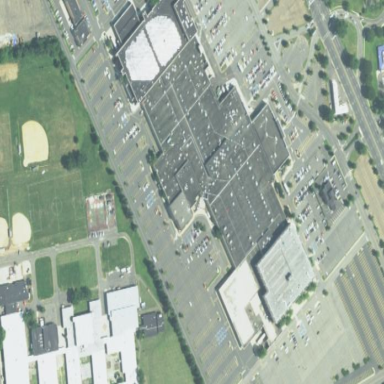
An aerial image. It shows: Retail area designated as mall.